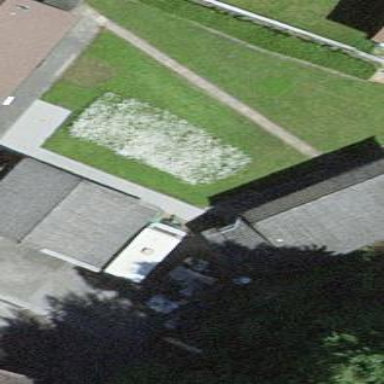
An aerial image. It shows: Shed.